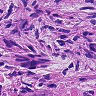
Metastatic tissue present: yes